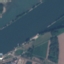
Land use / land cover: River